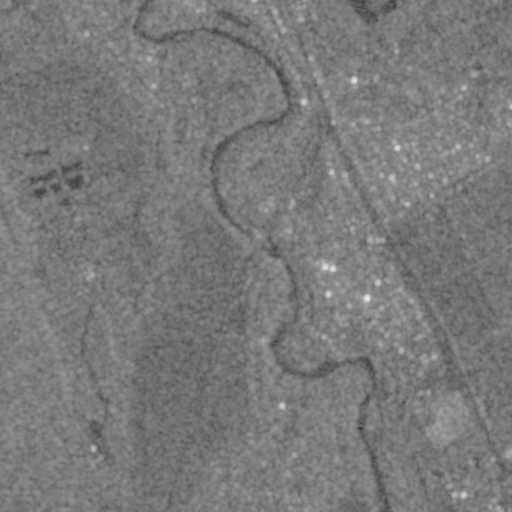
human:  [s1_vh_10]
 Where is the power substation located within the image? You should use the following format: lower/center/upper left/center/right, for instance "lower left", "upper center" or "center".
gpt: The power substation is located in the upper center of the image.
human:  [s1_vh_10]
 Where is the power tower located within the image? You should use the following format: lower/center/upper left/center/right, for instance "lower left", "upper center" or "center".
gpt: The power tower is located in the lower left of the image.
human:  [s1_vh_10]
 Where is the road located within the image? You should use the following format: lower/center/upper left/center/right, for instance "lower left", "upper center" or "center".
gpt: There is no road in the image.

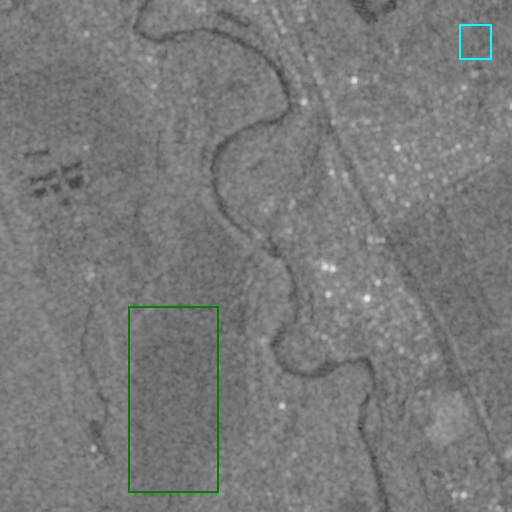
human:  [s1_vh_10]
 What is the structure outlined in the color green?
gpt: The structure outlined in green is a crop field.
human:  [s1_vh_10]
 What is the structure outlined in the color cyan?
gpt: The structure outlined in cyan is a park.
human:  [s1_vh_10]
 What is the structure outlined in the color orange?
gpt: There is no orange outline.